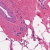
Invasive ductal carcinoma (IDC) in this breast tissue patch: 0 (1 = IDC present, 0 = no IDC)